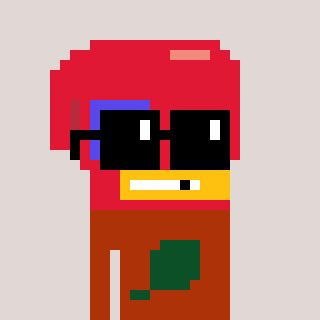
a pixel art character with square black sunglasses, a boxing glove-shaped head and a hotbrown-colored body on a warm background